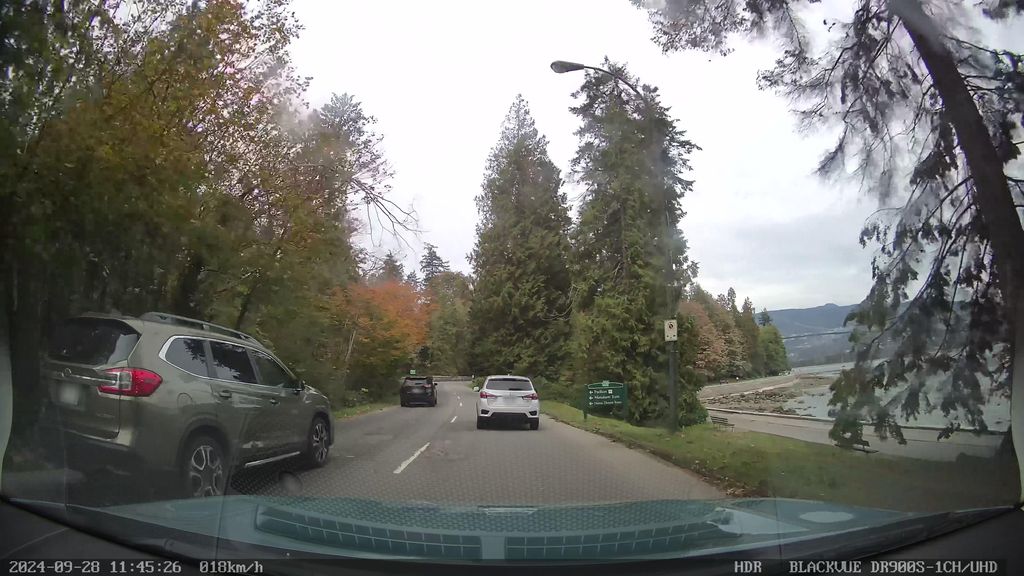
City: vancouver